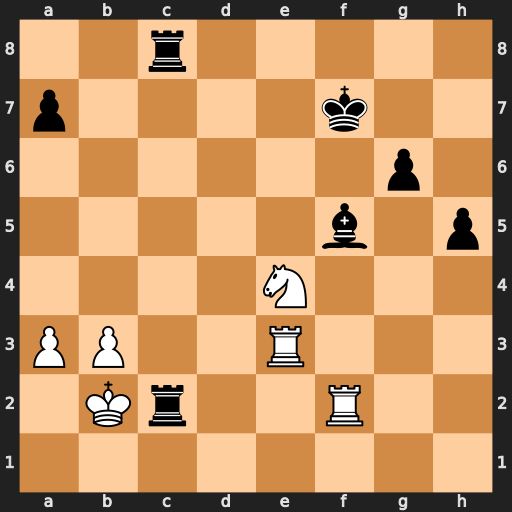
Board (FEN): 2r5/p4k2/6p1/5b1p/4N3/PP2R3/1Kr2R2/8
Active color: w
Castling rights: -
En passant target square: -
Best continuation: Rxc2 Rxc2+ Kxc2